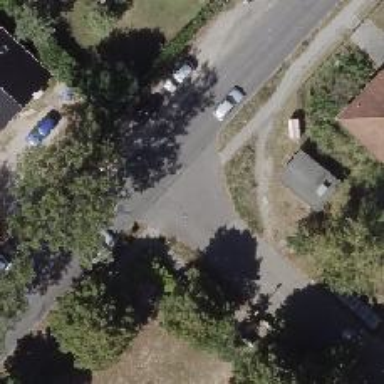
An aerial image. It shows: Unmarked crossing on the road.